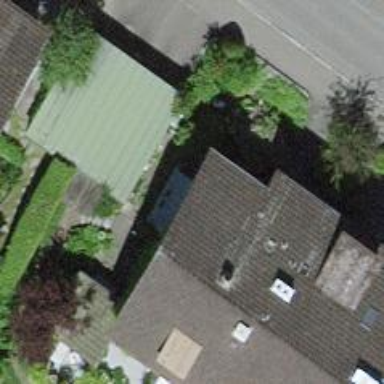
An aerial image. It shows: Semi-detached house.